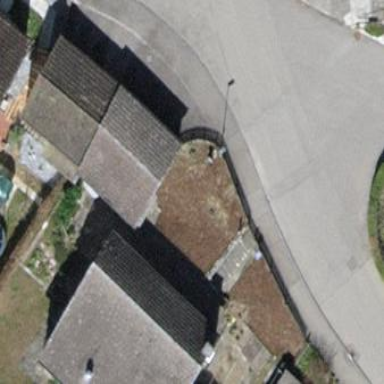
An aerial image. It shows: Garage building.